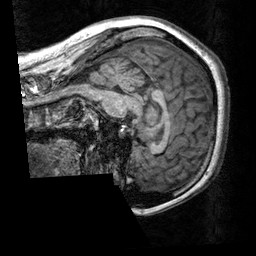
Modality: T1w
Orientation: sagittal
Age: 29
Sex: female
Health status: healthy
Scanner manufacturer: siemens
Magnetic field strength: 3 T
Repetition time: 2.3 s
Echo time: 0.00303 s